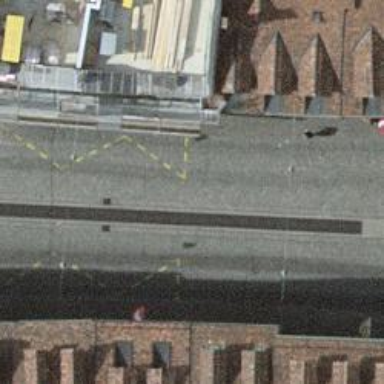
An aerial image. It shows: Bus stop for trolleybuses with designated stop position for public transport.